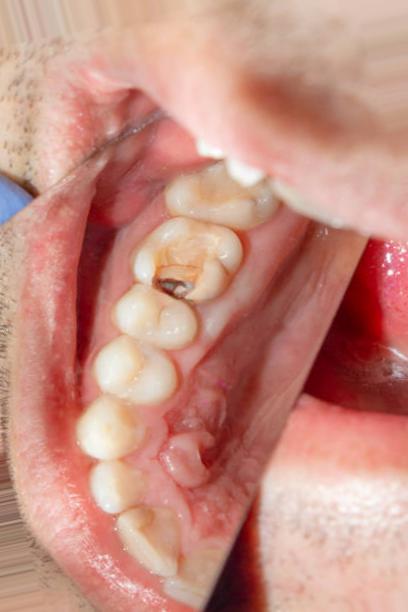
Condition: Caries